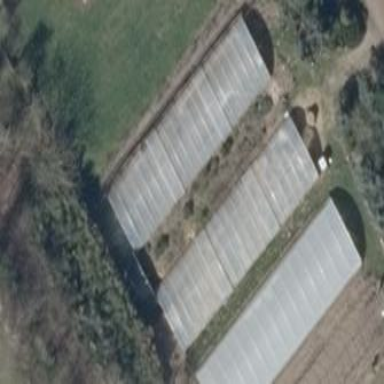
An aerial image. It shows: Greenhouse.